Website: bh-photo
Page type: account-dashboard
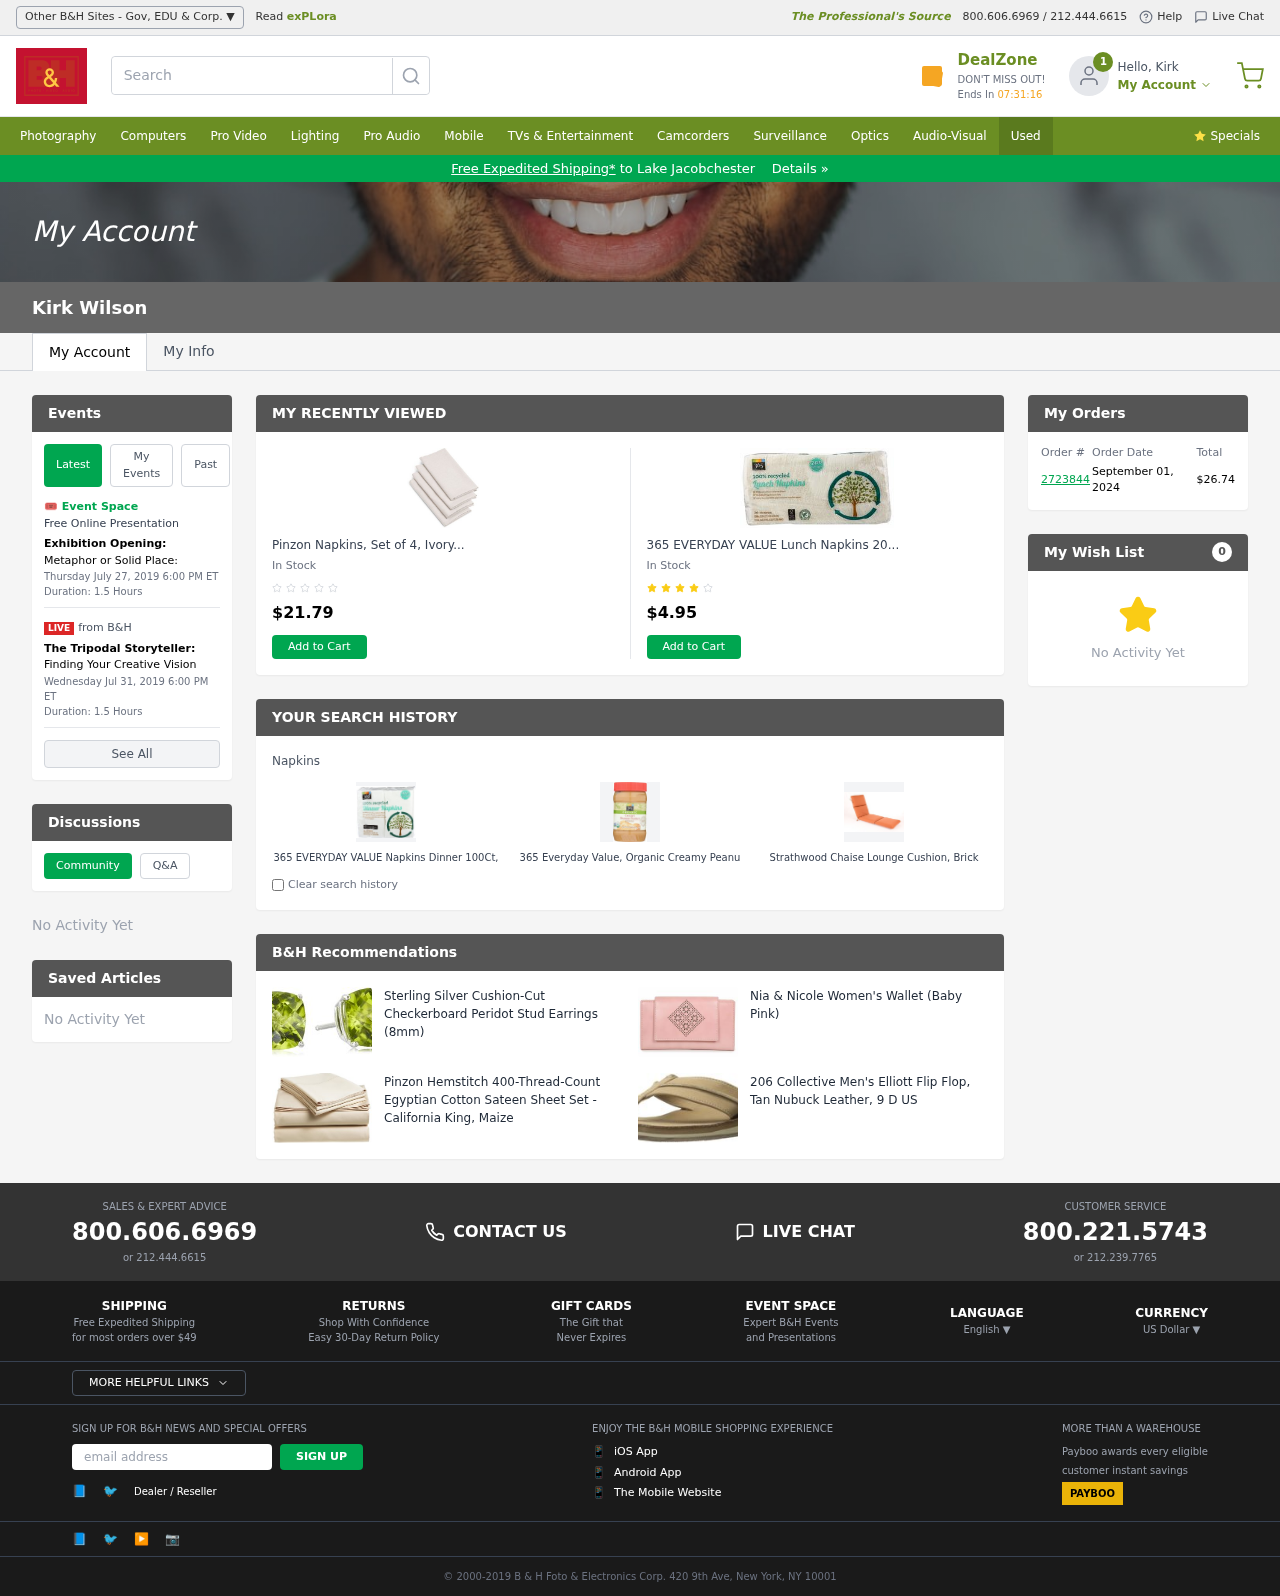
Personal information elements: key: PII_CITY
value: Lake Jacobchester
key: PII_EMAIL
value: kirk_wilson@gmail.com
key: PII_FIRSTNAME
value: Kirk
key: PII_FULLNAME
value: Kirk Wilson
Product elements: key: PRODUCT1_NAME
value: Pinzon Napkins, Set of 4, Ivory
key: PRODUCT1_PRICE
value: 21.79
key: PRODUCT2_NAME
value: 365 EVERYDAY VALUE Lunch Napkins 200 Count, 200 CT
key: PRODUCT2_PRICE
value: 4.95
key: PRODUCT3_ITEM_CATEGORY
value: Napkins
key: PRODUCT3_NAME
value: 365 EVERYDAY VALUE Napkins Dinner 100Ct, 100 CT
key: PRODUCT4_NAME
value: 365 Everyday Value, Organic Creamy Peanut Butter, 16 oz
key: PRODUCT5_NAME
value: Strathwood Chaise Lounge Cushion, Brick
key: PRODUCT6_NAME
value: Sterling Silver Cushion-Cut Checkerboard Peridot Stud Earrings (8mm)
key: PRODUCT7_NAME
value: Nia & Nicole Women's Wallet (Baby Pink)
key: PRODUCT8_NAME
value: Pinzon Hemstitch 400-Thread-Count Egyptian Cotton Sateen Sheet Set - California King, Maize
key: PRODUCT9_NAME
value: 206 Collective Men's Elliott Flip Flop, Tan Nubuck Leather, 9 D US
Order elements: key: ORDER_ID
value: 2723844
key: ORDER_DATE
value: September 01, 2024
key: ORDER_TOTAL
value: $26.74
Other elements: key: WISHLIST_COUNT
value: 0